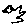
Label: bird